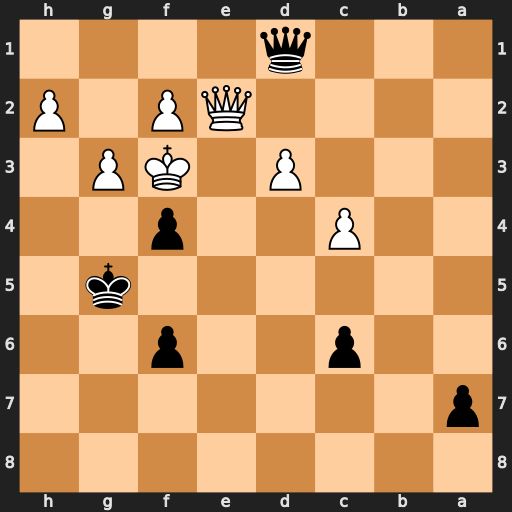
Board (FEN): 8/p7/2p2p2/6k1/2P2p2/3P1KP1/4QP1P/3q4
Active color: b
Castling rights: -
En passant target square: -
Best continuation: Qh1#